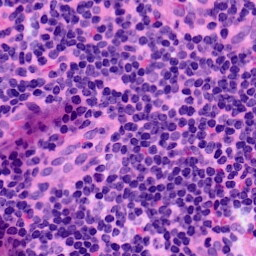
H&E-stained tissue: LymphNode